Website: crate-barrel
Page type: store-pickup
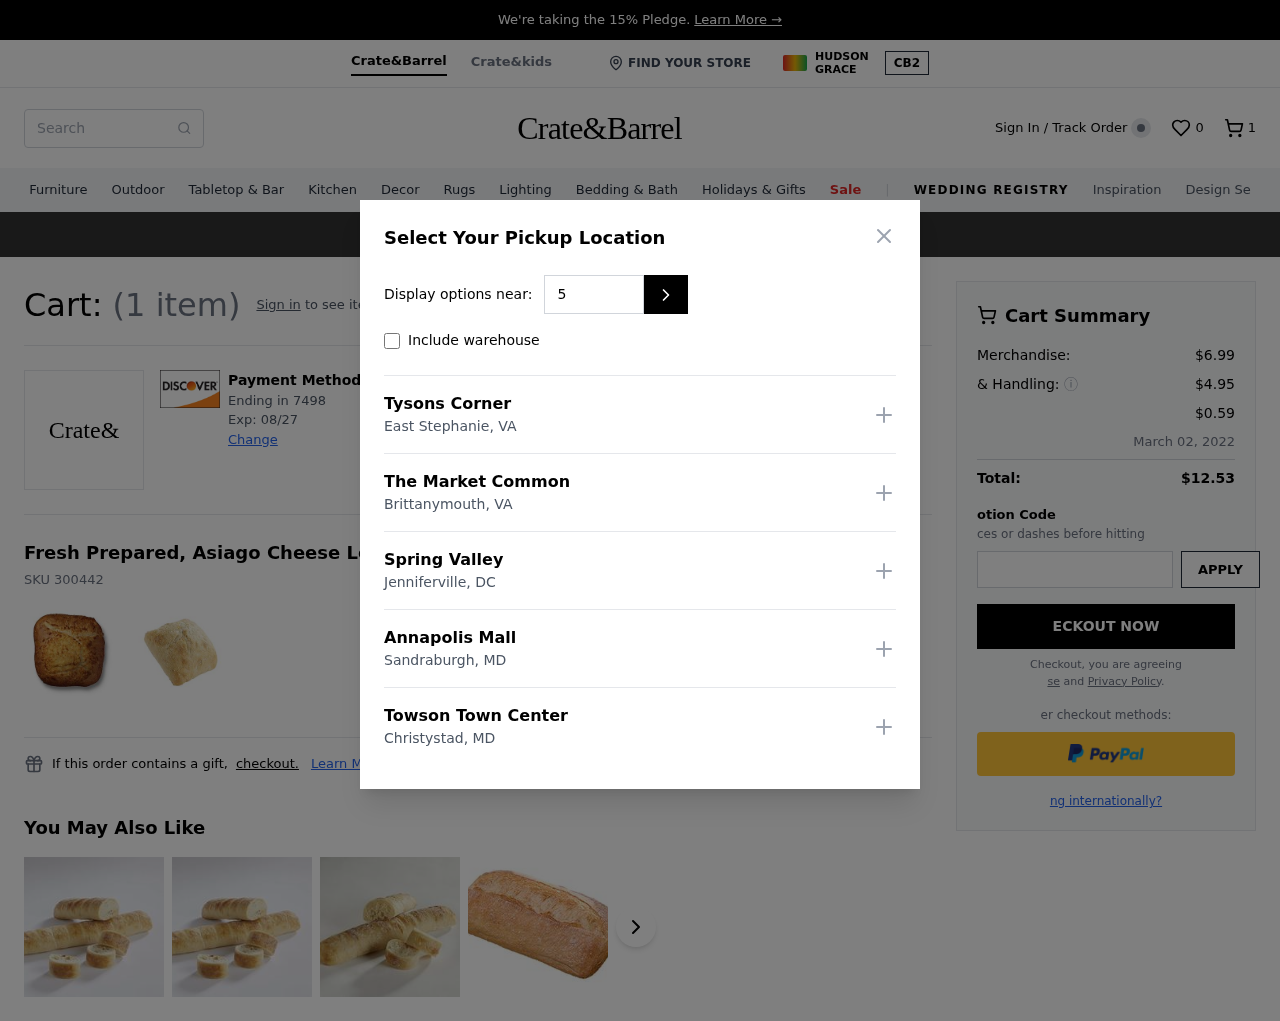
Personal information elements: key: PII_CARD_EXPIRY
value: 08/27
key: PII_CARD_LAST4
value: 7498
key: PII_LOCATION1_CITY
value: East Stephanie
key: PII_LOCATION1_NAME
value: Tysons Corner
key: PII_LOCATION1_STATE
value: VA
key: PII_LOCATION2_CITY
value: Brittanymouth
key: PII_LOCATION2_NAME
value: The Market Common
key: PII_LOCATION2_STATE
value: VA
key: PII_LOCATION3_CITY
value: Jenniferville
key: PII_LOCATION3_NAME
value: Spring Valley
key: PII_LOCATION3_STATE
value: DC
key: PII_LOCATION4_CITY
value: Sandraburgh
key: PII_LOCATION4_NAME
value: Annapolis Mall
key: PII_LOCATION4_STATE
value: MD
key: PII_LOCATION5_CITY
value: Christystad
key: PII_LOCATION5_NAME
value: Towson Town Center
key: PII_LOCATION5_STATE
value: MD
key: PII_POSTCODE
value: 59307
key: PII_STATE_ABBR
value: VA
Product elements: key: PRODUCT1_NAME
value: Fresh Prepared, Asiago Cheese Loaf, 15 Oz
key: PRODUCT1_SKU
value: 300442
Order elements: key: ORDER_NUM_ITEMS
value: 1
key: ORDER_NUM_ITEMS
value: (1 item)
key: ORDER_SUBTOTAL
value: $6.99
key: ORDER_SHIPPING_COST
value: $4.95
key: ORDER_SURCHARGE
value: $0.59
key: ORDER_DELIVERY_DATE
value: March 02, 2022
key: ORDER_TOTAL
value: $12.53
Search elements: key: HEADER_SEARCH
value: Search
Other elements: key: WISHLIST_NUM_ITEMS
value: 0